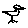
Label: bird